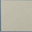
Piece: xx